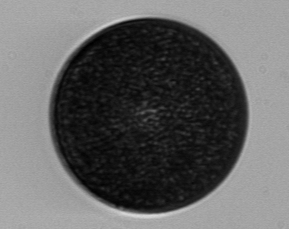
Label: Coscinodiscus